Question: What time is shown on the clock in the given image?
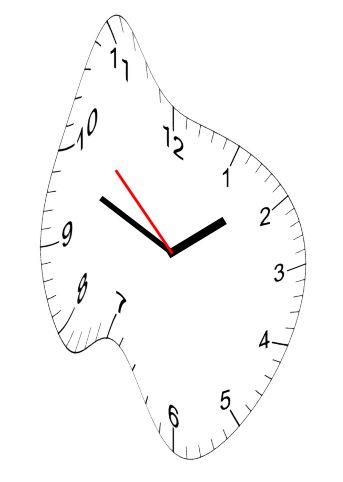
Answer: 01:48:52